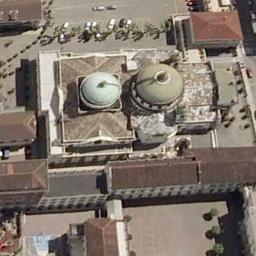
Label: church